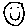
Label: smiley face